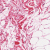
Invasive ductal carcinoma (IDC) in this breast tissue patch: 0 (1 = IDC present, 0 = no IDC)